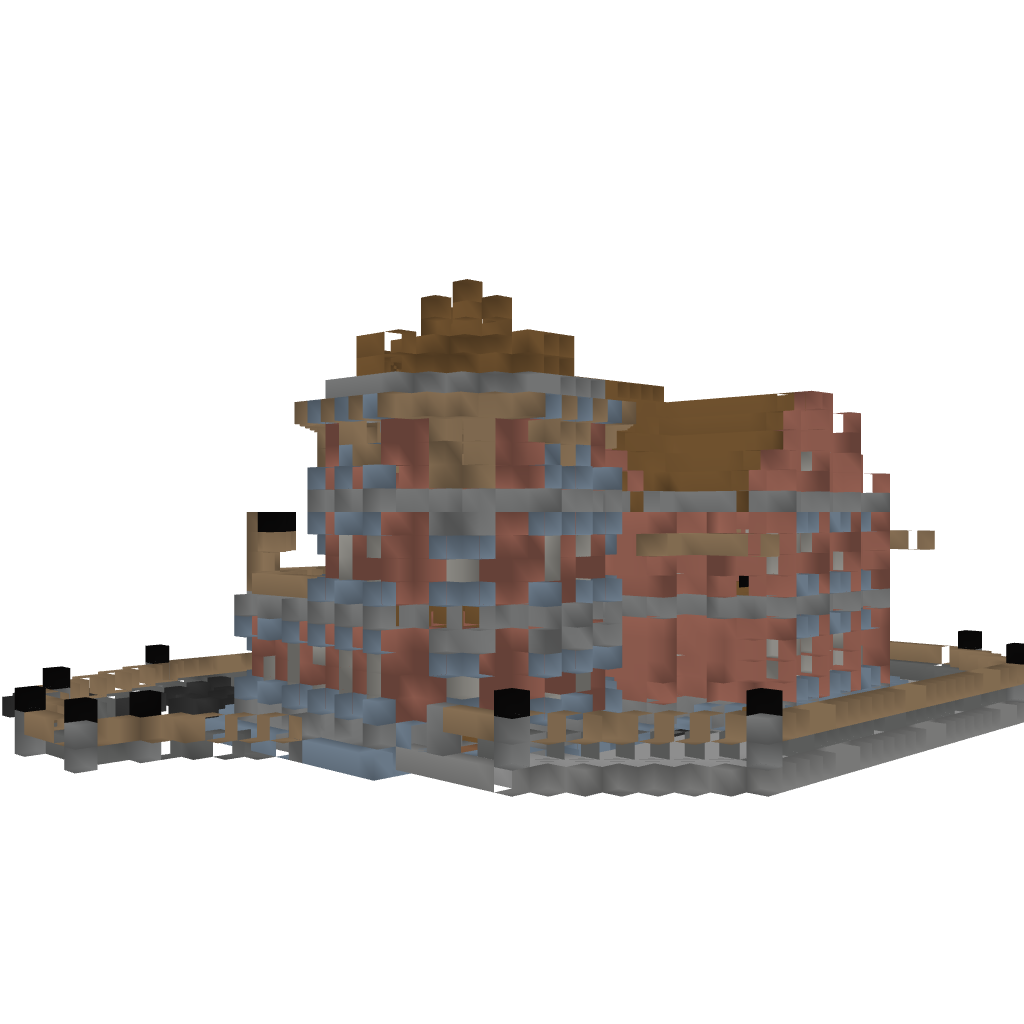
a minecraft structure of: floating glass city